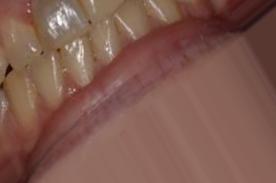
Condition: Tooth Discoloration